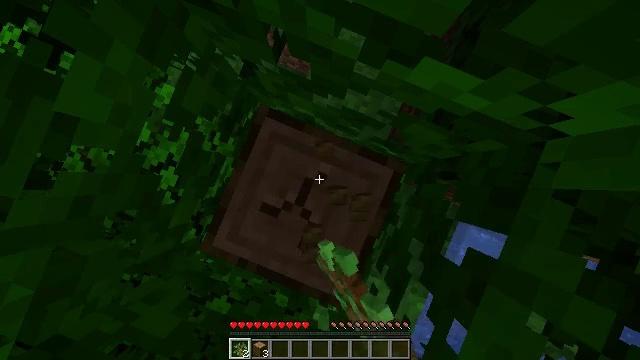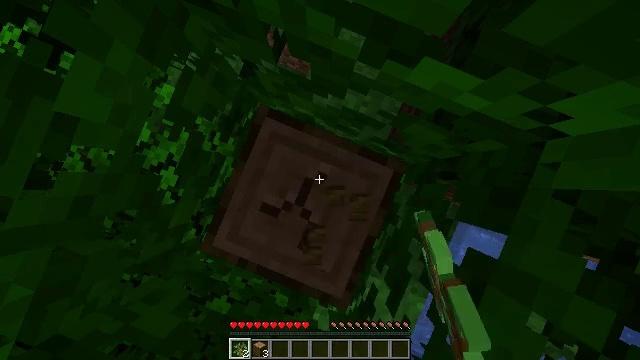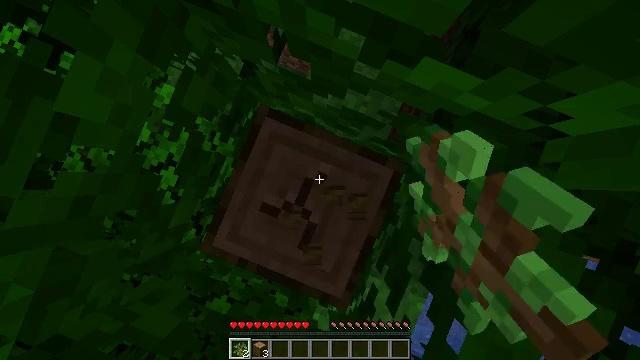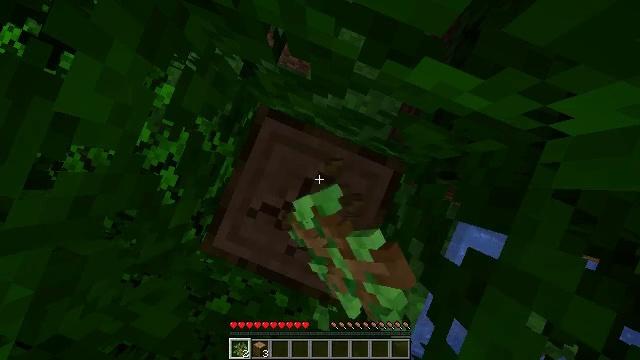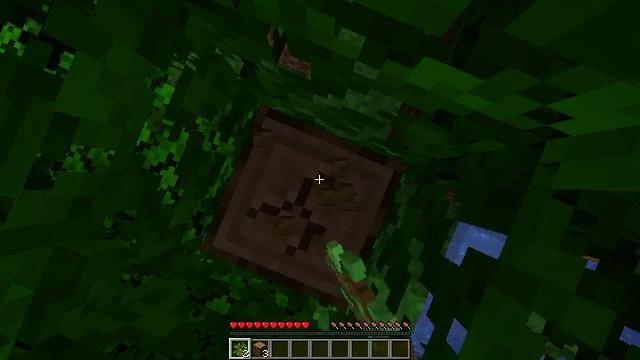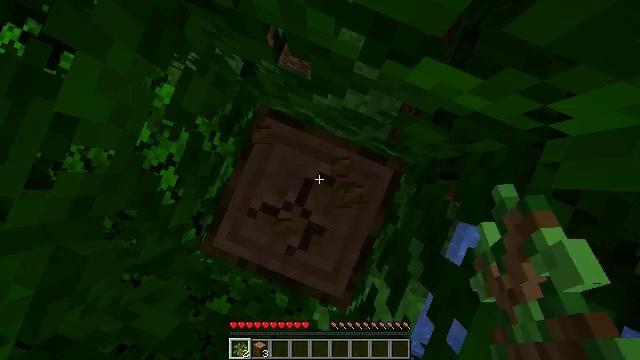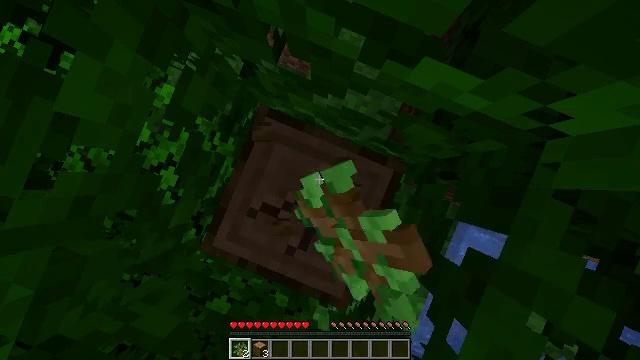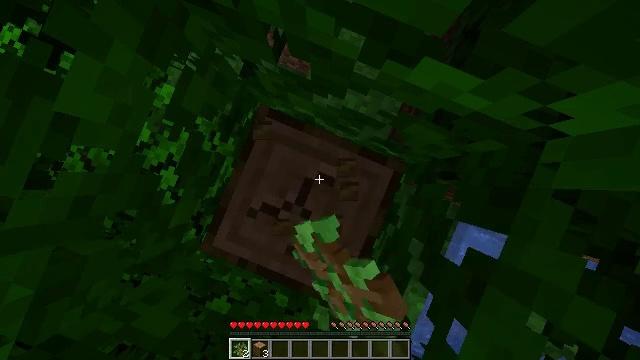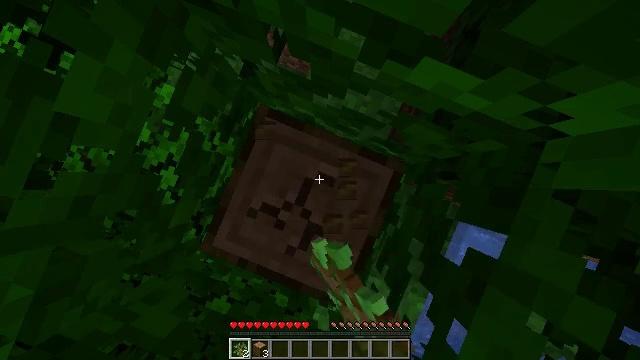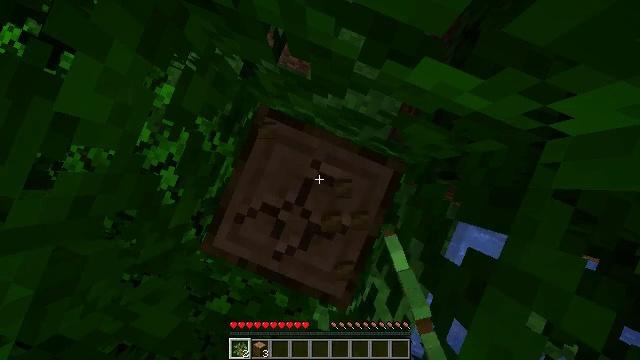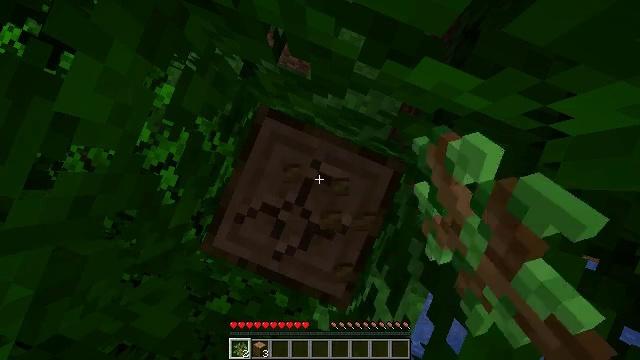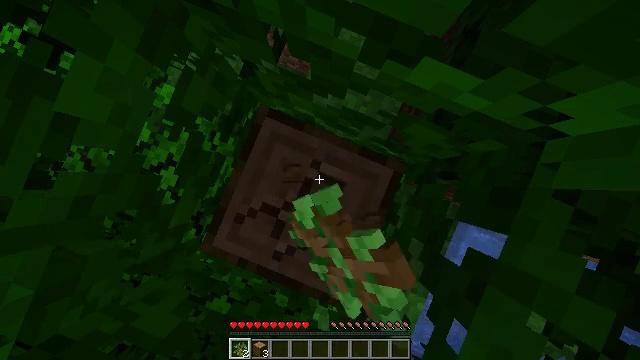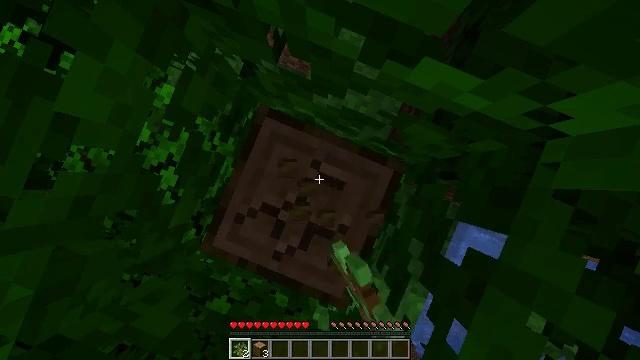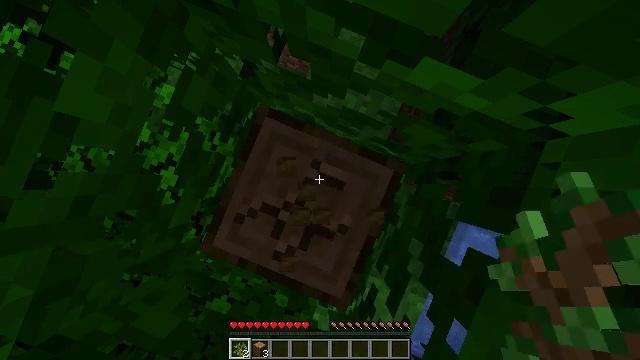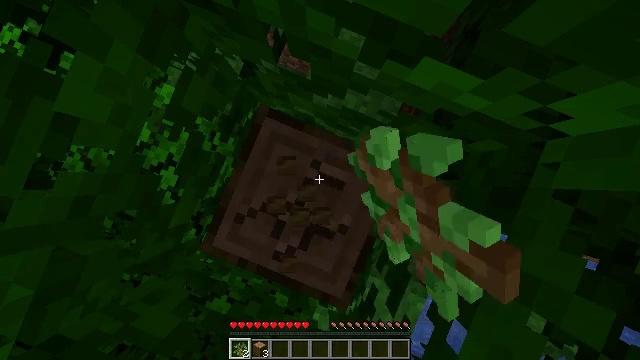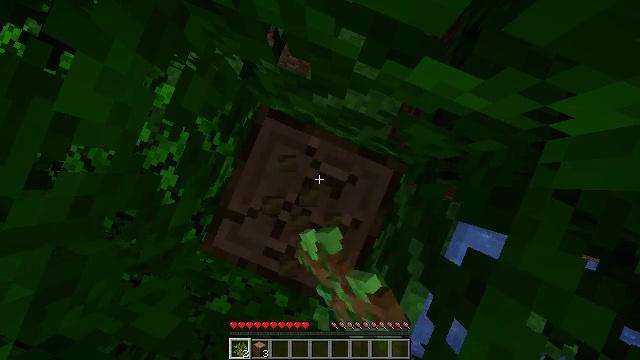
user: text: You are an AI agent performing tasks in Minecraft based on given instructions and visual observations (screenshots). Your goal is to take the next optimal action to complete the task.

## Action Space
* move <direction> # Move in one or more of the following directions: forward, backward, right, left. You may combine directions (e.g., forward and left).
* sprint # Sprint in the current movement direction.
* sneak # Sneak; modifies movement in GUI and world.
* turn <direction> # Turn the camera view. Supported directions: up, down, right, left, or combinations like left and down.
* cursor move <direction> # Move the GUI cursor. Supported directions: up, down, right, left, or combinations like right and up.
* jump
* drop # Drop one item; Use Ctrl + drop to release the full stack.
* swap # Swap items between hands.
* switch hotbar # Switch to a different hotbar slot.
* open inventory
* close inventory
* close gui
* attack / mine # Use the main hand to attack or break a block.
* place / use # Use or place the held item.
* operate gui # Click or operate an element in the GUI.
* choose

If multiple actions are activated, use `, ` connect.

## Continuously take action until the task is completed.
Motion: motion action
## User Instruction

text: Use an axe to chop the jungle log.
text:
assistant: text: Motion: attack / mine
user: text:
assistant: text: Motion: attack / mine
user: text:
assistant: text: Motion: attack / mine
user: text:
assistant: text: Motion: attack / mine
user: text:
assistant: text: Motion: attack / mine
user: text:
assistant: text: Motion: attack / mine
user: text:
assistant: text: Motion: attack / mine
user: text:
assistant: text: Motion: attack / mine
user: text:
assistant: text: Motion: attack / mine
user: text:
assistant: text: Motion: attack / mine
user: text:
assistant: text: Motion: attack / mine
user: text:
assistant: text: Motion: attack / mine
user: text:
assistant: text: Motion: attack / mine
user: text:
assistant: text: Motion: attack / mine
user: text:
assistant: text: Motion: attack / mine
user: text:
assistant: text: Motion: attack / mine
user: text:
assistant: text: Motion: attack / mine
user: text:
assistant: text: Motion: attack / mine
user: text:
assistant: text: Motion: attack / mine
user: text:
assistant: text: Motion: attack / mine
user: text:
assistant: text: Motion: attack / mine
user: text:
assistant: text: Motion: attack / mine
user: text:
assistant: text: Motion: attack / mine
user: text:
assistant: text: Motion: attack / mine
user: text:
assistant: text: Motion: attack / mine
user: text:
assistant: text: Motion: attack / mine
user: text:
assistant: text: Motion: attack / mine
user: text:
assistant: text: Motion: attack / mine
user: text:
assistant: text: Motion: attack / mine
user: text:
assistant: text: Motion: attack / mine